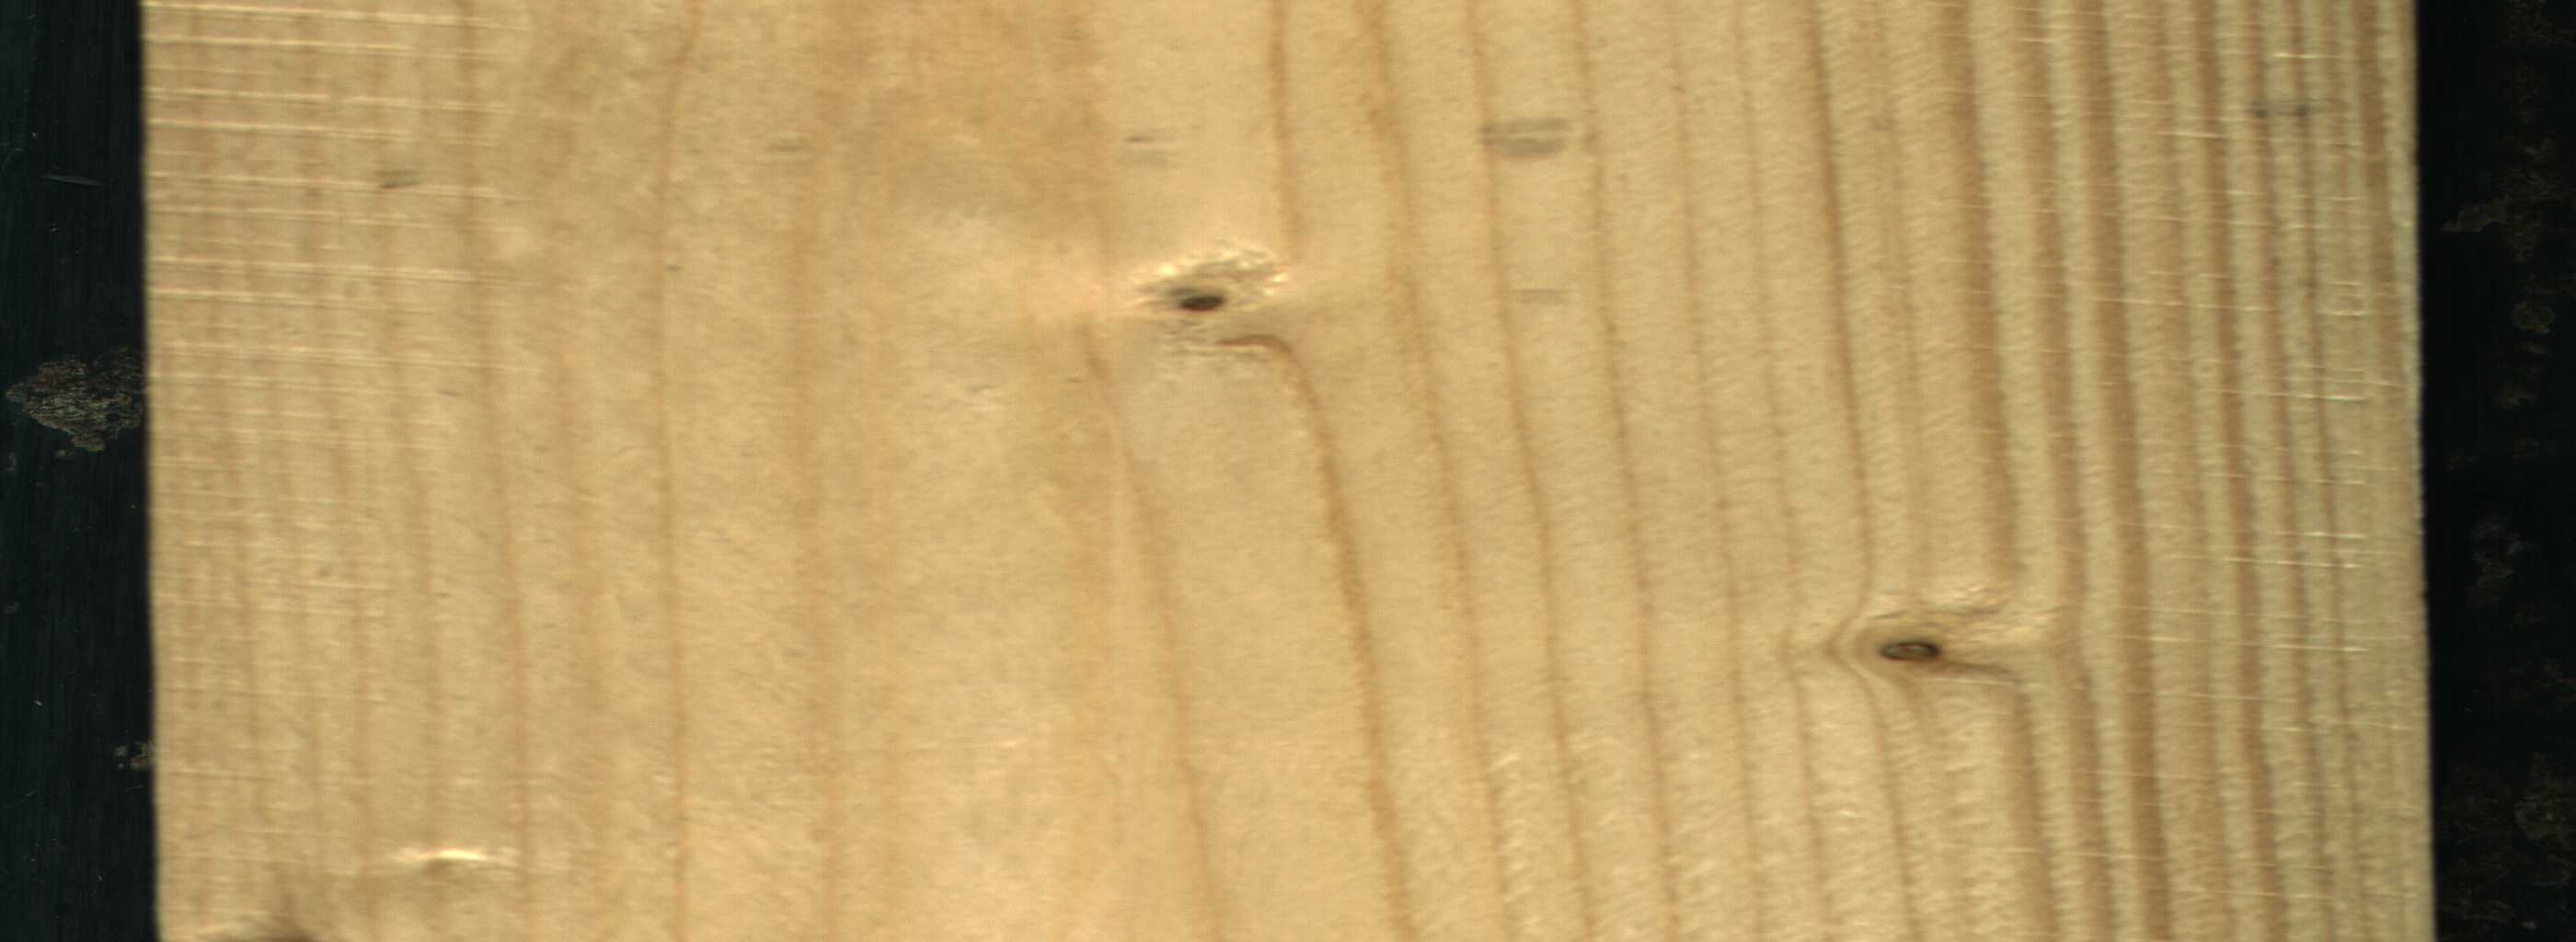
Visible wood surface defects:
Live_Knot
Live_Knot
Live_Knot